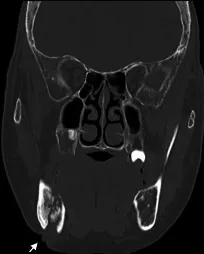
Preoperative CT bone window. (C) Sinus tract in the right submandibular region (white arrow) and cellulitis in the right submandibular area.
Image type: radiology (ct)